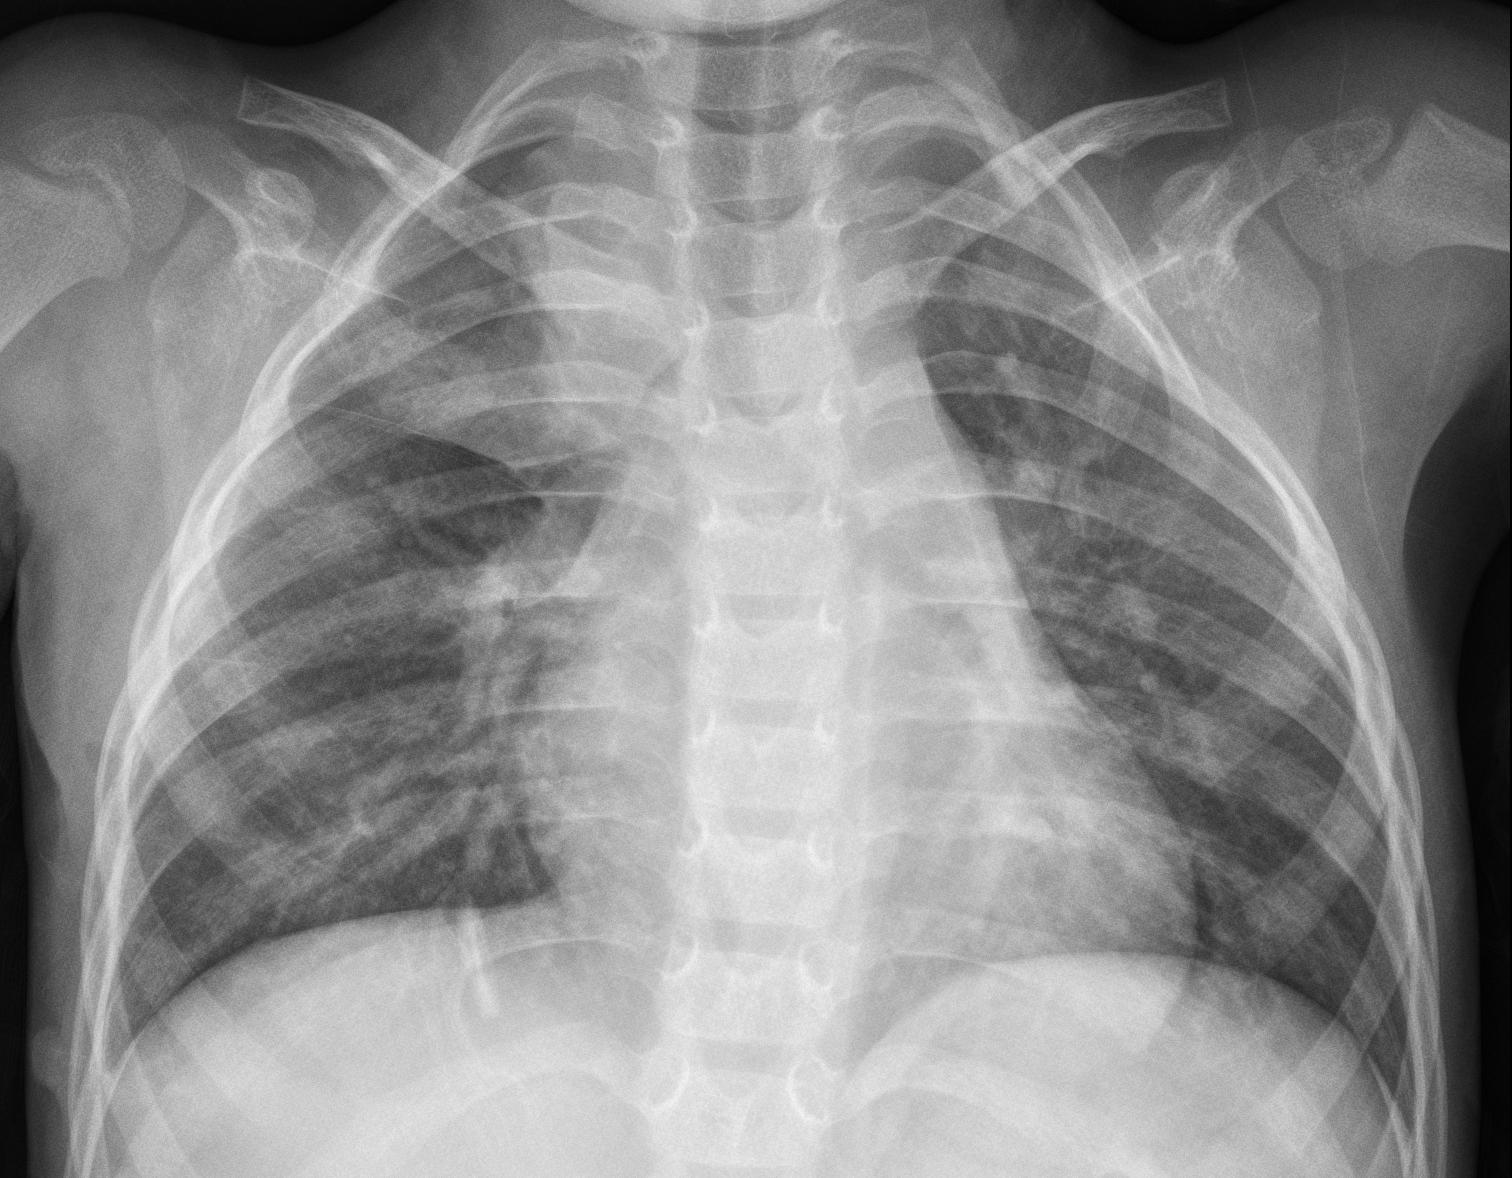
Diagnosis: PNEUMONIA